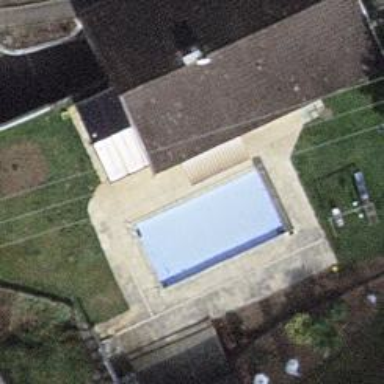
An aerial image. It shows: Swimming pool located in leisure land.